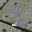
Label: 1